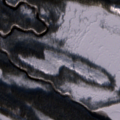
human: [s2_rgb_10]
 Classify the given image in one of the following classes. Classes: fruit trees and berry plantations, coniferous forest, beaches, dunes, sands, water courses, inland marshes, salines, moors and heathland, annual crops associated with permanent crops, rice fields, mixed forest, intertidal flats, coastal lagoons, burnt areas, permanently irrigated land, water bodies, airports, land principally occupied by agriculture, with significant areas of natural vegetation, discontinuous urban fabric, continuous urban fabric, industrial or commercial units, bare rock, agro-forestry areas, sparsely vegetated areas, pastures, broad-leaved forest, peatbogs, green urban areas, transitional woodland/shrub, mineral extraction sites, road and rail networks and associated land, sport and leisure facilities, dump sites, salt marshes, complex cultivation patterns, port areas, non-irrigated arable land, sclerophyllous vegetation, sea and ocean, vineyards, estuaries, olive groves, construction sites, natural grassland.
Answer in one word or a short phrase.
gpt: coniferous forest, transitional woodland/shrub, peatbogs, water bodies